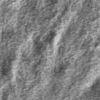
Label: not_dusty